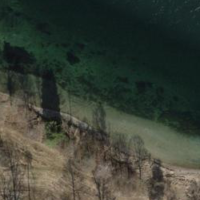
EUNIS habitat code: 15
Species observed at this site:
Mentha aquatica